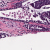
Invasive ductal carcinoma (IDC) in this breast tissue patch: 0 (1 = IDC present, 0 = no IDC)